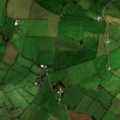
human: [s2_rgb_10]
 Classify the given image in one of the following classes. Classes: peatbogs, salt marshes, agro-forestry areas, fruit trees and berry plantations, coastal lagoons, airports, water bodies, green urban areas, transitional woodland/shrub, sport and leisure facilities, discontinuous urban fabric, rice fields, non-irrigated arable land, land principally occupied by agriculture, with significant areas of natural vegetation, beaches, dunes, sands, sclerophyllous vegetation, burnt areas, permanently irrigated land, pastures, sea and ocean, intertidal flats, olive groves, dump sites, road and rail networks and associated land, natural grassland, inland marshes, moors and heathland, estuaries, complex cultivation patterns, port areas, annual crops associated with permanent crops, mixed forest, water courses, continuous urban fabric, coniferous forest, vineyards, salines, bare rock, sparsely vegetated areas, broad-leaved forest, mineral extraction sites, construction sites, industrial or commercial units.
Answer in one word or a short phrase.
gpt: non-irrigated arable land, pastures